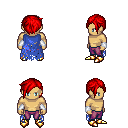
a pixel art fantasy rpg character, male body template, human, tanned skin, blue tattered cape, magenta pants, red pixie cut hairstyle, white cloth bracers, gold boots, four views (front, back, left, right), 2x2 character sprite sheet, small pixel art, hard edges, no anti-aliasing